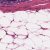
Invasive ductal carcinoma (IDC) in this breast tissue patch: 0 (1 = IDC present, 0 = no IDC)